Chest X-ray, PA view. Patient: 30 years old, sex M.
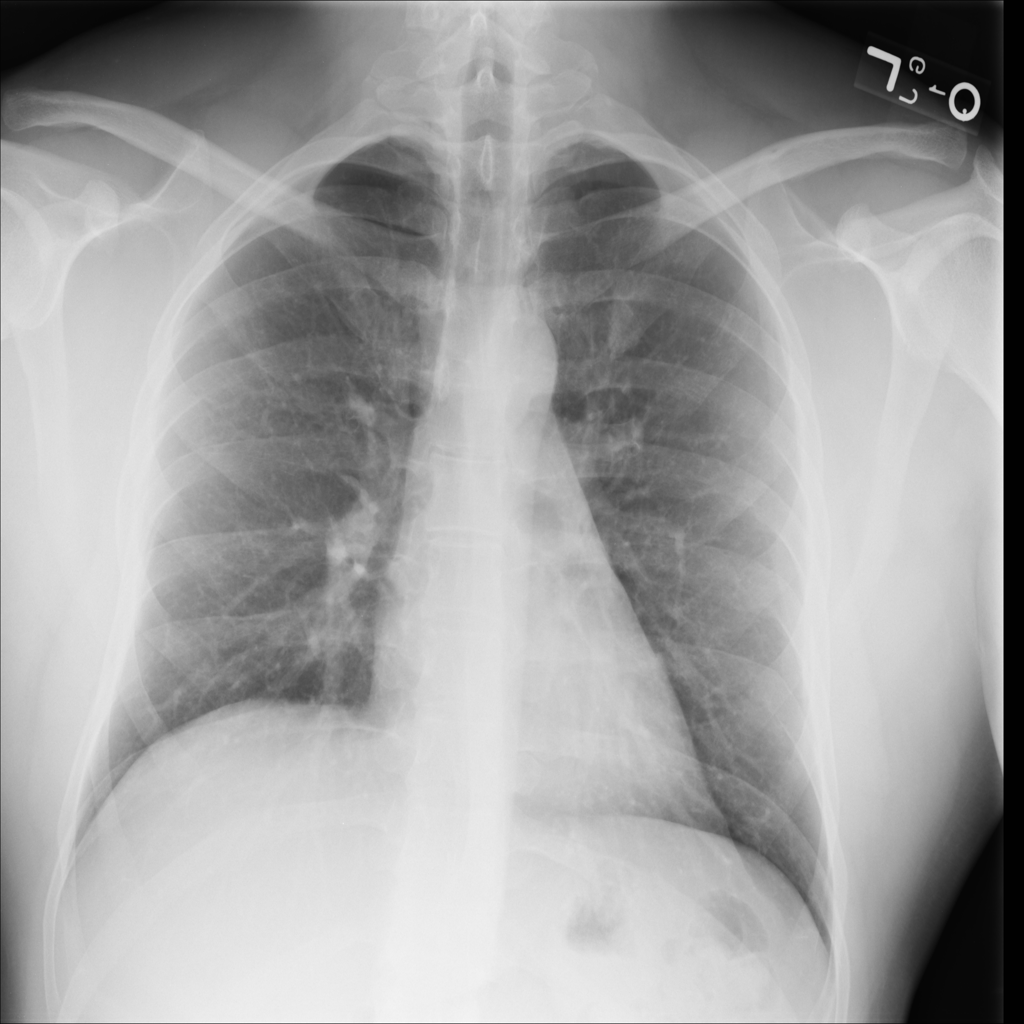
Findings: No Finding